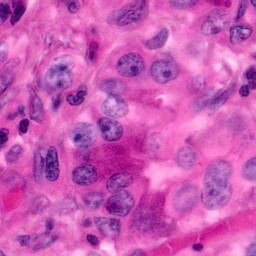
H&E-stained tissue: Pancreatic